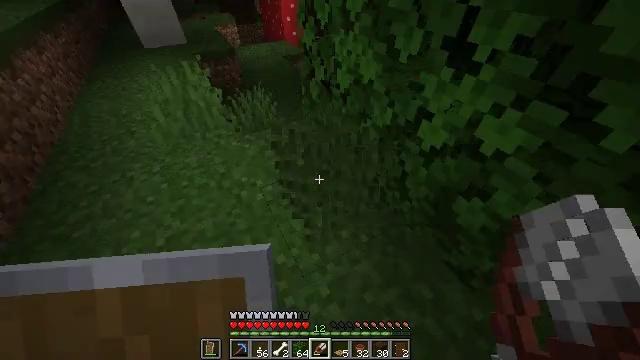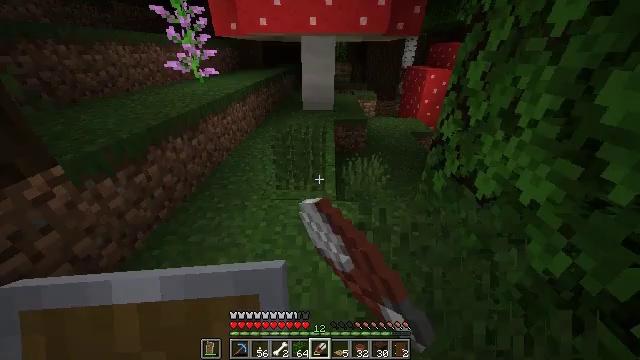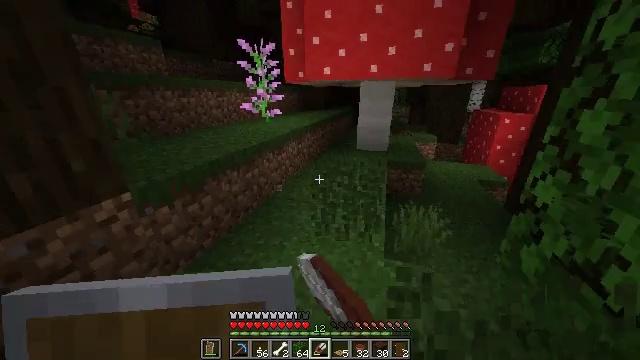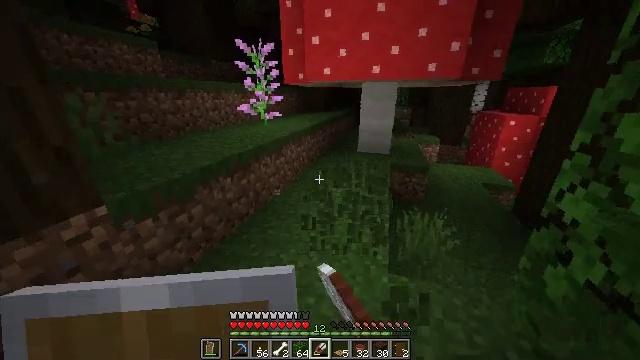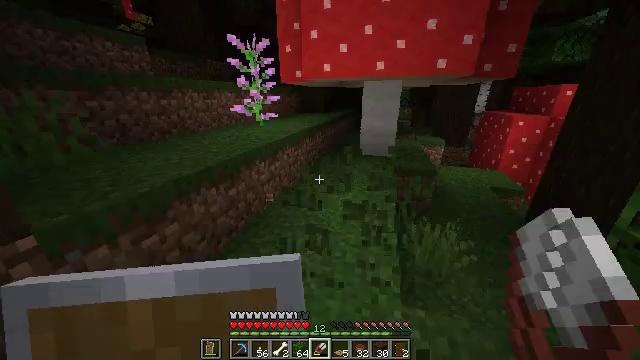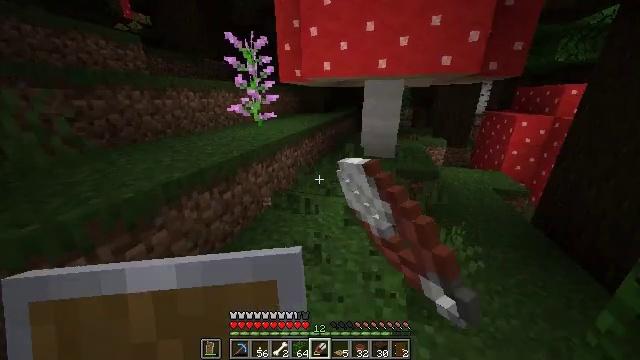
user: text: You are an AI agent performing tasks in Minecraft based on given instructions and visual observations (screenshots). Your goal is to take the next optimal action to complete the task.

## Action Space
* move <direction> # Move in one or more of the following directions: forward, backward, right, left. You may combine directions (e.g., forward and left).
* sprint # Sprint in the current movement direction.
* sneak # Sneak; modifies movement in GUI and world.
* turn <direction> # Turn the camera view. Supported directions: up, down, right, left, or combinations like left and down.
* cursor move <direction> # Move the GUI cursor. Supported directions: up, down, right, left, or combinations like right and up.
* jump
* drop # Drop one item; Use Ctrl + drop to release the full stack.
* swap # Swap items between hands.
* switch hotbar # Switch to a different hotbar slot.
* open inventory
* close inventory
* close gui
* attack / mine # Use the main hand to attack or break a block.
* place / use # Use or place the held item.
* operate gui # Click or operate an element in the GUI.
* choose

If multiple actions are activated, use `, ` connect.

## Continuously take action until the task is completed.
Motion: motion action
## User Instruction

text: Gather grass by holding the left mouse button.
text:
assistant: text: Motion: move forward, turn left and up, attack / mine
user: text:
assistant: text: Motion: move forward, turn left and up, attack / mine
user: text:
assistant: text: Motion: move forward, attack / mine
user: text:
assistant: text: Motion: move forward, attack / mine
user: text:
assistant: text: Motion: move forward, attack / mine
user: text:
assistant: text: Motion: attack / mine